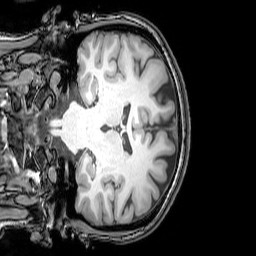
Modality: T1w
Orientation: coronal
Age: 23
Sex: female
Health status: healthy
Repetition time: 0.081 s
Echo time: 0.037 s